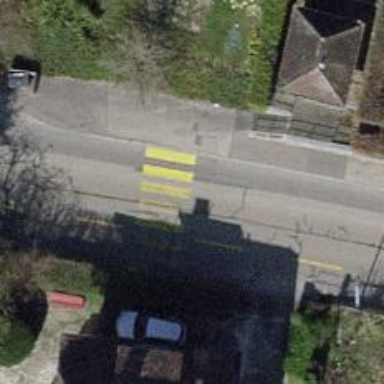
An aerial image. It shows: Marked crossing with visible markings.